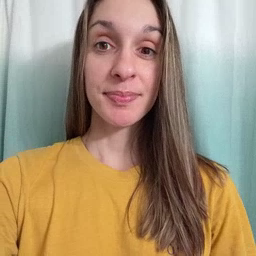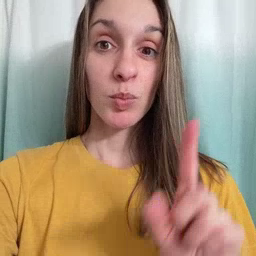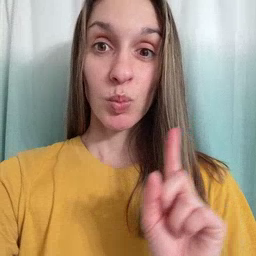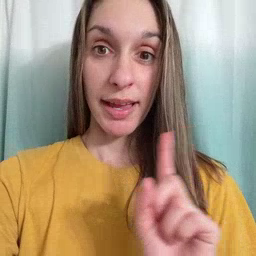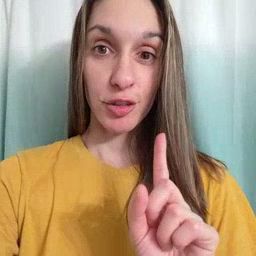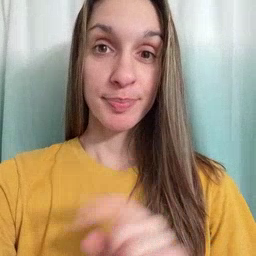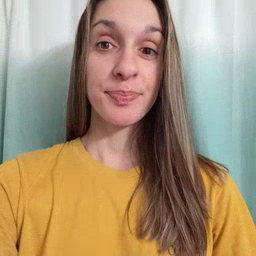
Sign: where